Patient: sex F, age 65
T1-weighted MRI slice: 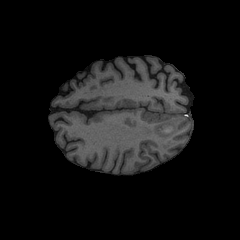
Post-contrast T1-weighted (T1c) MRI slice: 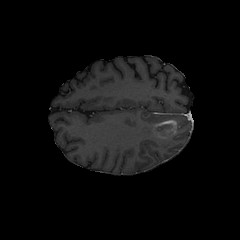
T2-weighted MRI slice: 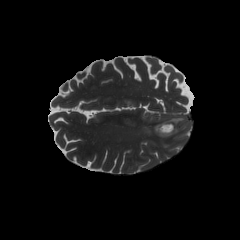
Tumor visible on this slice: yes
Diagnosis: Glioblastoma, IDH-wildtype
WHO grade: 4